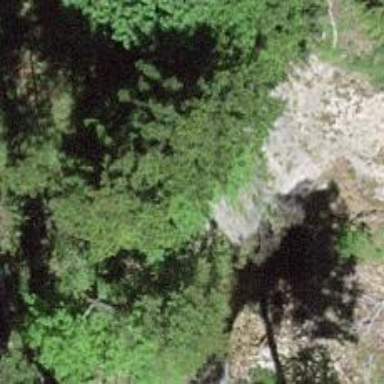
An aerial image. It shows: Cliff in nature.